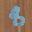
Label: 8